Question: I have an image as shown in the inset. I sampled it in Adobe Photoshop using the blue color as the image shows. The sampled image is shown in gray-scale on the left.
I know that openCV provides a similar method to sample images that is the 'inRange()' function. How can I find out the range of HSV values that Adobe checked for to sample my image. Since the resultant image is pretty much what I want and I am not able to determine the range myself It would be a great help if some one could guide me for the same.

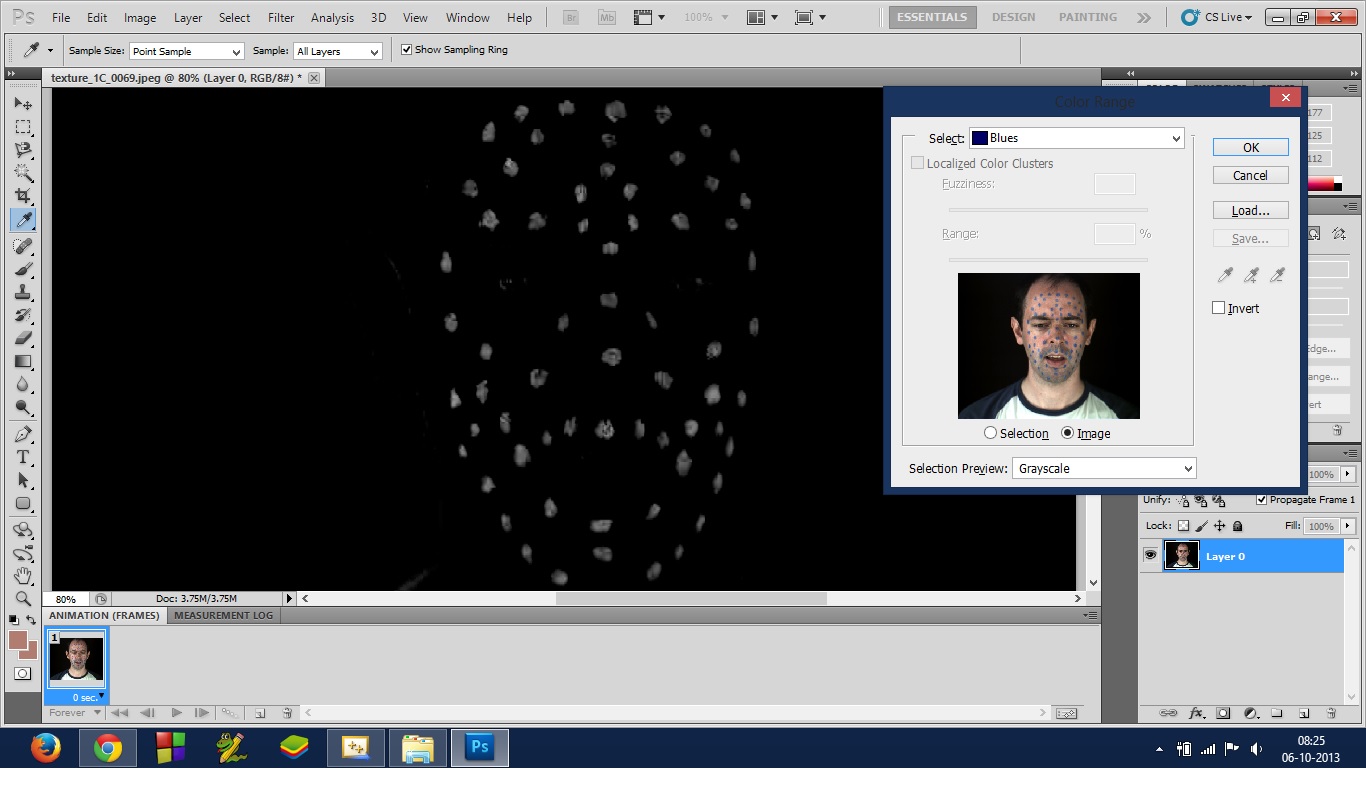
Answer: You can convert your image in HSV with 'cv::cvtColor(...)' <URL>
Then accordingly to <URL> the blue is near to 240deg of the HUE channel of your image.
You can set something like 'maxHue = 270' and a 'minHue = 180' or other values to scan your image.
Maybe you should set a 'minSaturation' and a 'minValue' to avoid the black and white.
To find the best ranges you can link them with some sliders in a Qt GUI and change them until you get the same result as photoshop...